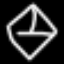
Label: diamond